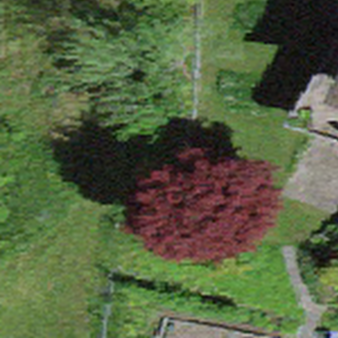
Label: other